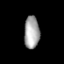
Tissue: prostate
Cell type: Epithelial cells
Senescence score: 0.3298
Nuclear area (px): 483
Mean DAPI intensity: 166.114